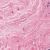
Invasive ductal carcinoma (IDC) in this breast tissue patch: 0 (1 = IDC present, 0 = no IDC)